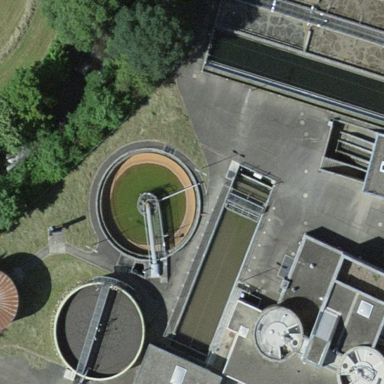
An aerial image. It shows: View of wastewater plant.